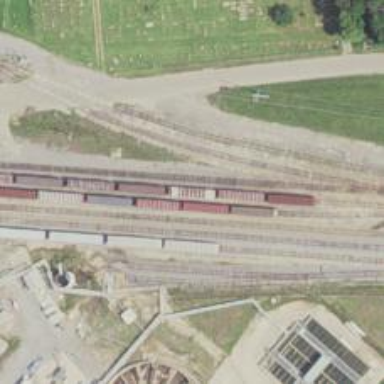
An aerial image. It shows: Rail spur service.